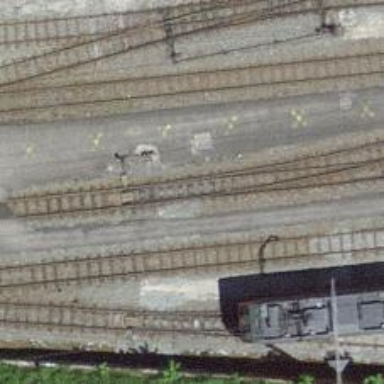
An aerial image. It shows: Narrow-gauge railway yard with electrified contact lines.